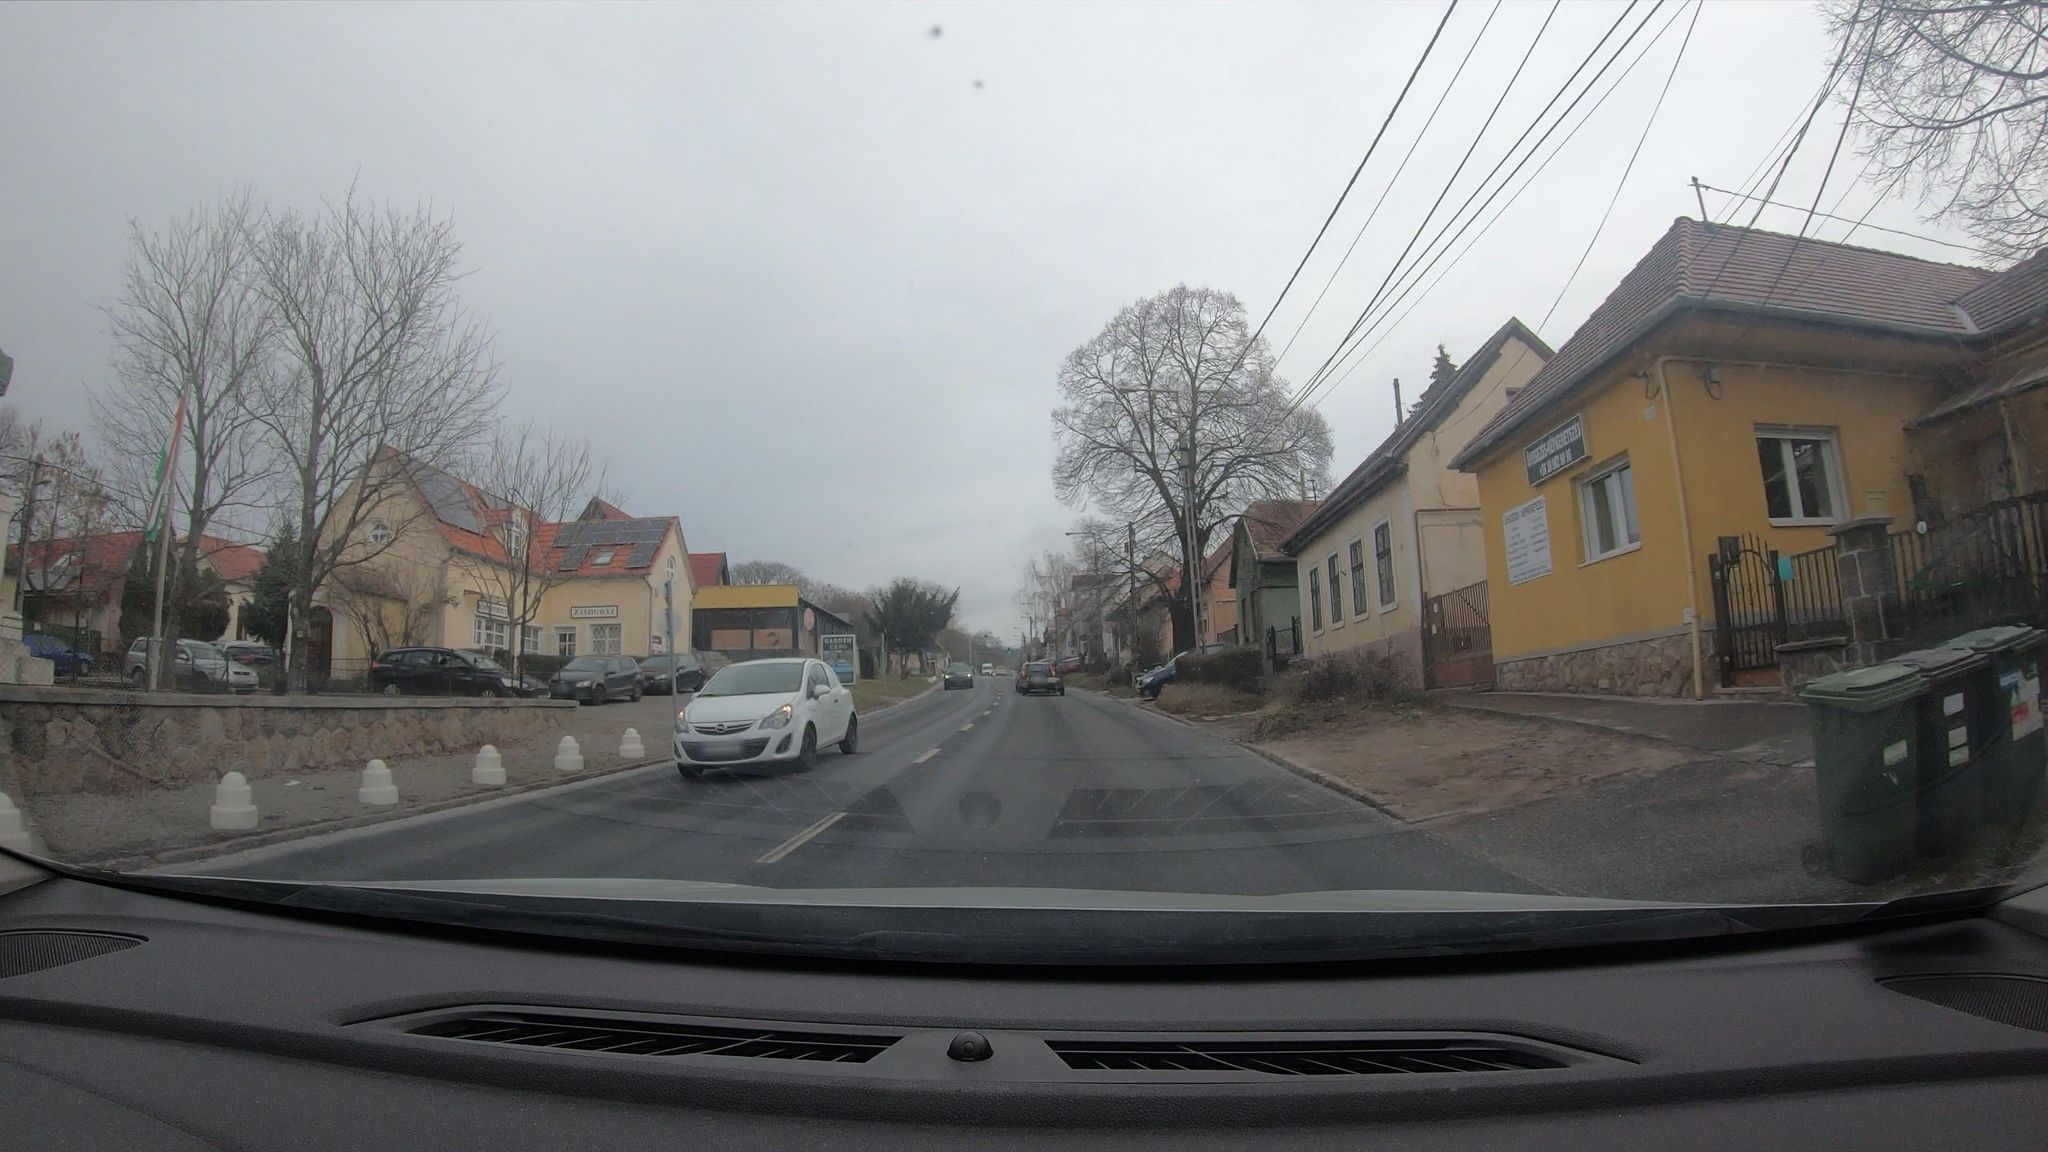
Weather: cloudy
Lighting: day
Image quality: good
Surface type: driving surface
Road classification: secondary
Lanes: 2.0
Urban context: suburban or peri-urban
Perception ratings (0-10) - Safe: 2.99, Lively: 6.91, Beautiful: 3.75, Boring: 2.97, Depressing: 3.28, Wealthy: 2.11